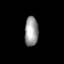
Tissue: prostate
Cell type: Epithelial cells
Senescence score: 0.346
Nuclear area (px): 394
Mean DAPI intensity: 151.69